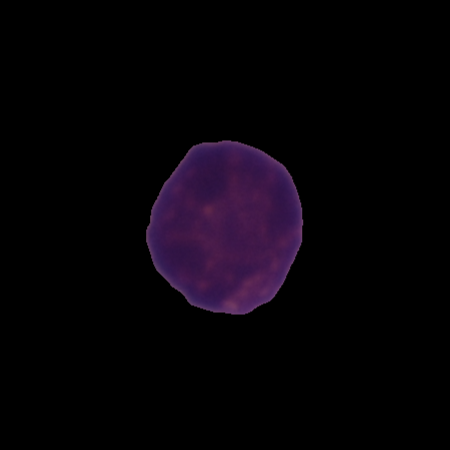
Label: healthy